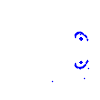
Particle: proton